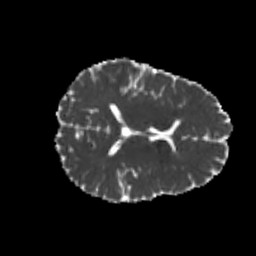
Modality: MD
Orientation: axial
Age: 21
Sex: male
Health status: healthy
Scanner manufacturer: philips
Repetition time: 7.393 s
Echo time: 0.08599 s